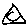
Label: triangle